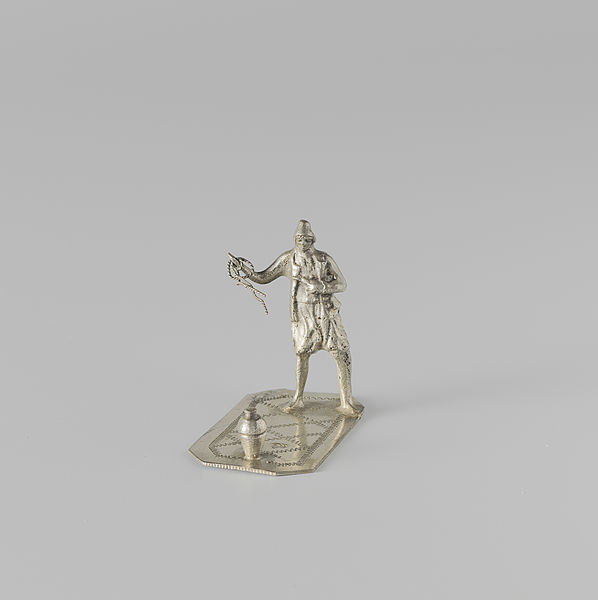
Titel: Man met tol
Künstler: Gijsbert Barbiers
Standort: Amsterdam
Institution: Rijksmuseum
Schlagwörter: blau, hand, mann, grau, hut, muster, teppich, jacke, halten, silber, tablett, skulptur, statue, vase, kopfbedeckung, stab, korb, metall, platte, edel, zeigen, foto, orient, orientalisch, seil, schlange, helm, gravur, tinte, schreiben, miniatur, kostbar, goldschmied, fes, schmiede, fez, schmiedearbeit, goldschmiedearbeit, federhalter, 1600, schreibtischaufsatz, schmeide, füllerhalter